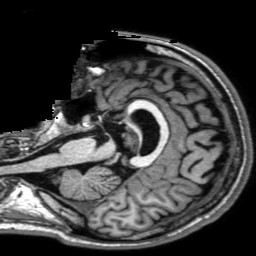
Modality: T1w
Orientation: sagittal
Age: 26
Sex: male
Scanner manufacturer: philips
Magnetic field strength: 1.5 T
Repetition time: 0.006986 s
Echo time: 0.003161 s